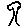
Label: tree